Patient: sex M, age 29
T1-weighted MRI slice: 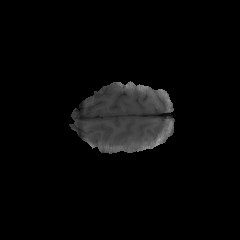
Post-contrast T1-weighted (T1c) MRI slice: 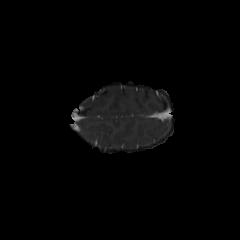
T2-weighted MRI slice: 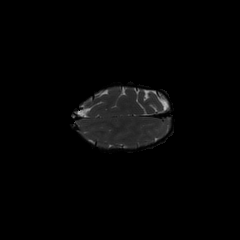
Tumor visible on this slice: no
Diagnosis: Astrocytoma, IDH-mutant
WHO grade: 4